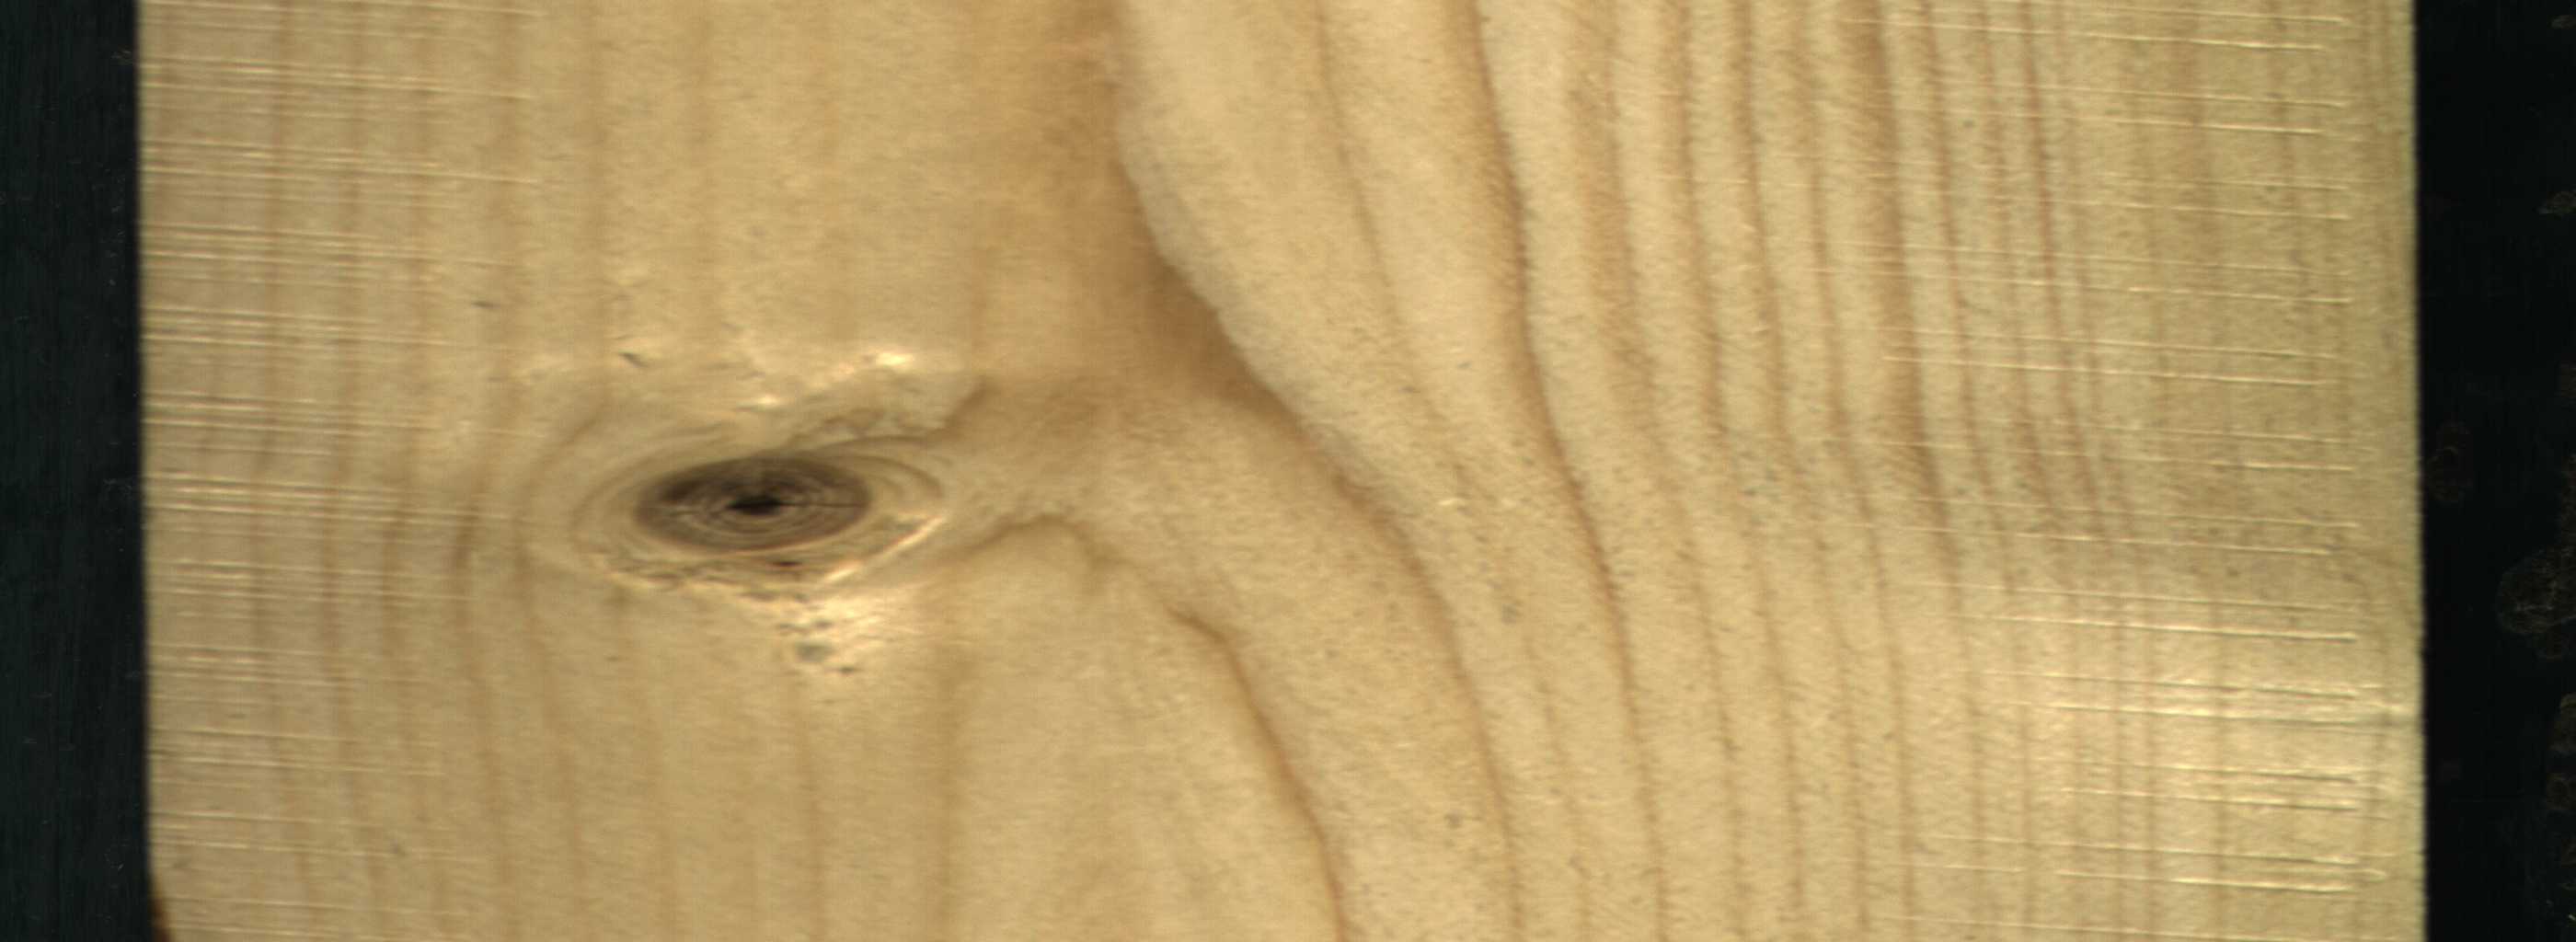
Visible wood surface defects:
Dead_Knot